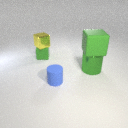
small yellow metal cube above small green rubber cube